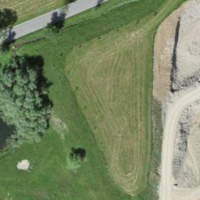
EUNIS habitat code: 52
Species observed at this site:
Chorthippus brunneus
Chorthippus biguttulus
Gomphocerippus rufus